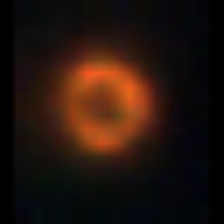
Taxon: NanoPlankton
Group: Other